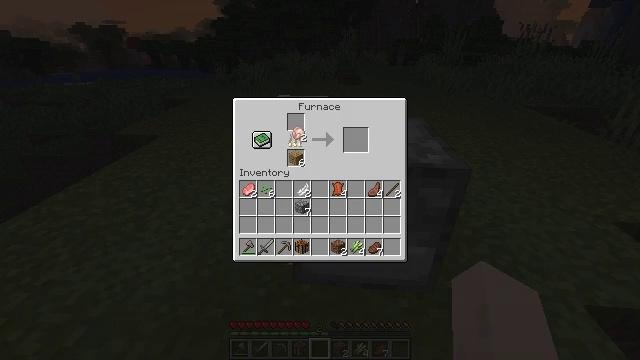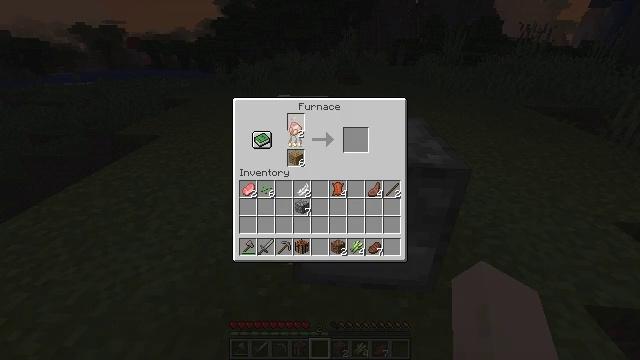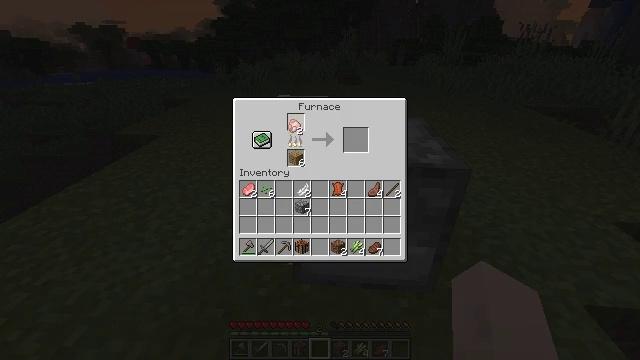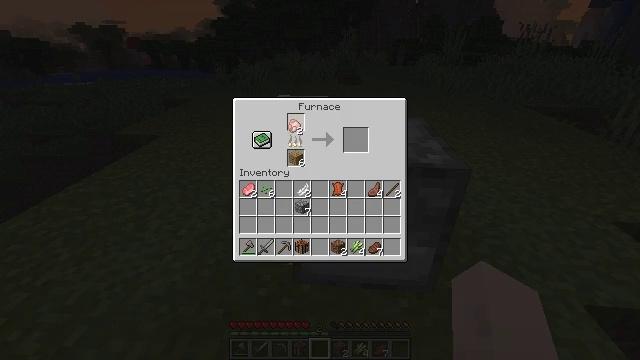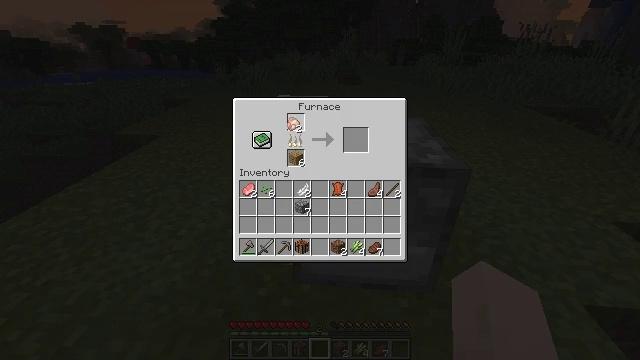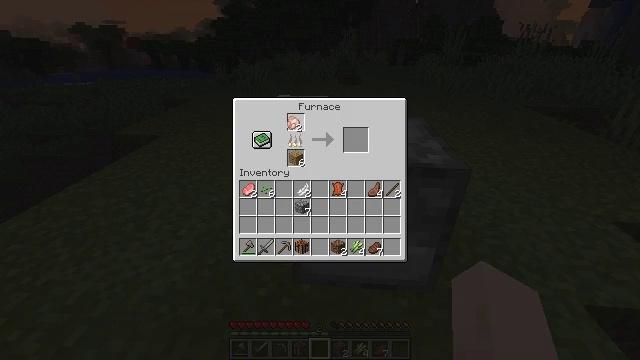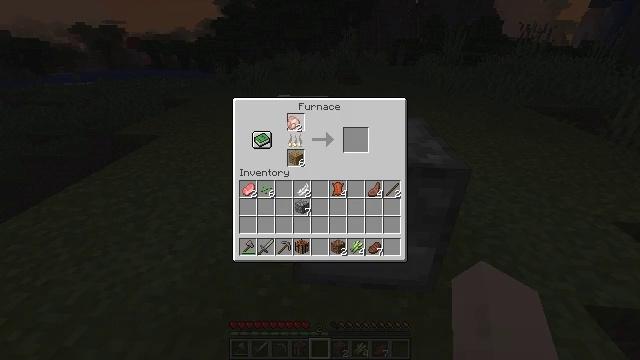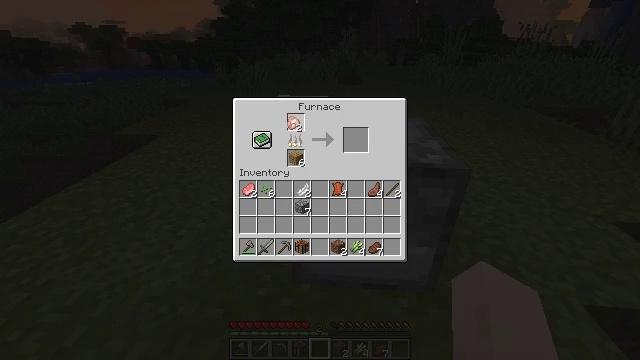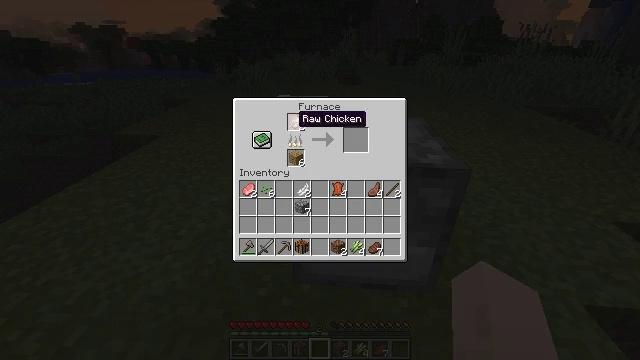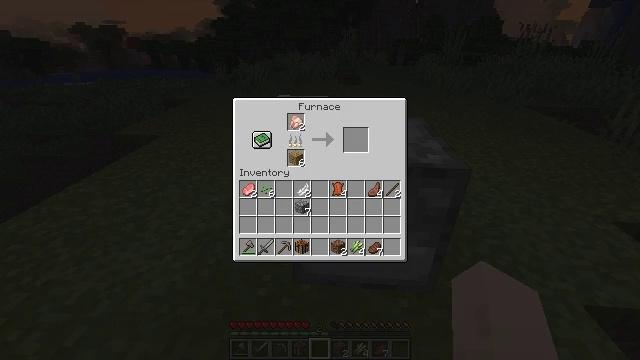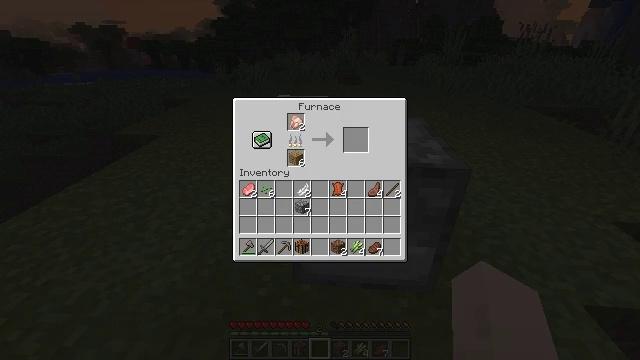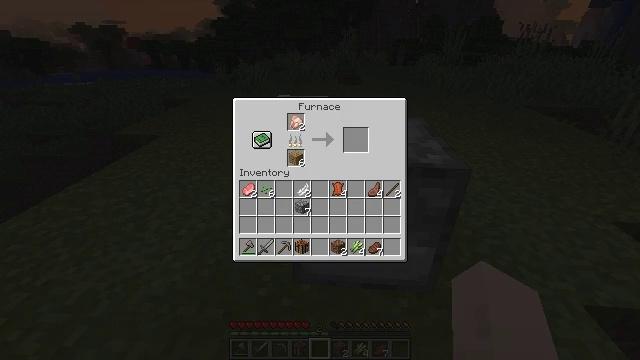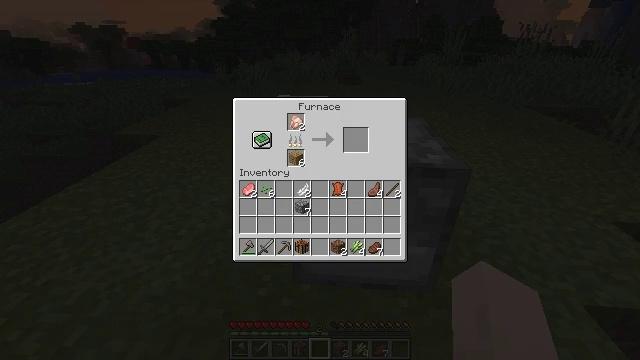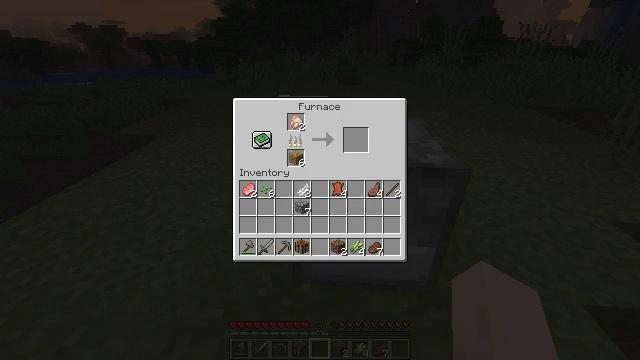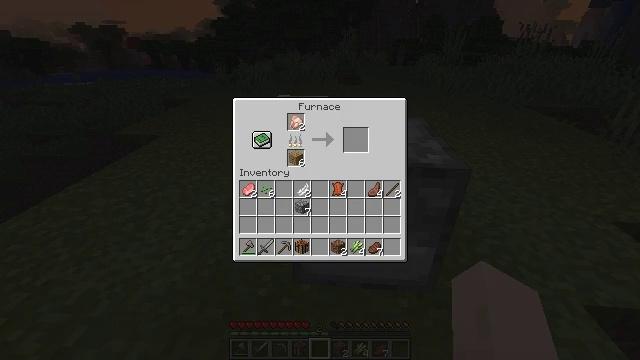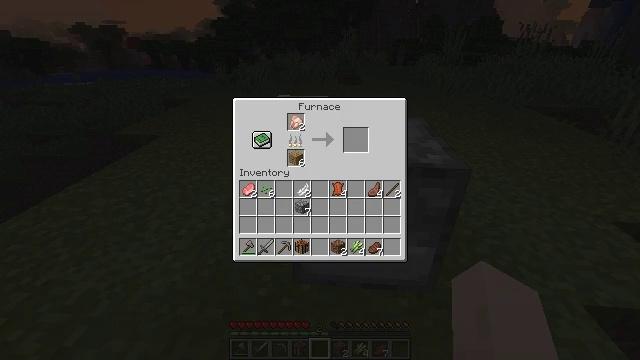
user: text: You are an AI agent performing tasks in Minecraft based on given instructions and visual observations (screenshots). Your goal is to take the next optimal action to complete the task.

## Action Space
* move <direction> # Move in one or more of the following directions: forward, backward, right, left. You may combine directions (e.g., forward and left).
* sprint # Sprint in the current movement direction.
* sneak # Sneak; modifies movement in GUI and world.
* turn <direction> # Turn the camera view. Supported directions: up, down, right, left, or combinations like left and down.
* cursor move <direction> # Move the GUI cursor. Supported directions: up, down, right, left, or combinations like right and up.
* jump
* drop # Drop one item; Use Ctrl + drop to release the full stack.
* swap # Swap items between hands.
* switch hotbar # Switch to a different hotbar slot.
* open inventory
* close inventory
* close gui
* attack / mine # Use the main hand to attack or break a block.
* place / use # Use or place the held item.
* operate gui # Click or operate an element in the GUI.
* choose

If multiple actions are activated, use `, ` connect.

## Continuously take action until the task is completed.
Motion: motion action
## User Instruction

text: Smelt a cooked chicken.
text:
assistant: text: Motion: no_op
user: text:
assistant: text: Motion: no_op
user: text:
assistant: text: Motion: no_op
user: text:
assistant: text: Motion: no_op
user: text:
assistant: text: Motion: operate gui
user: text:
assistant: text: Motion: operate gui
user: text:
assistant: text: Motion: operate gui
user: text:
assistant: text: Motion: no_op
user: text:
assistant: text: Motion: cursor move down
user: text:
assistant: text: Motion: cursor move left and down
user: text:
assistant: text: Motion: cursor move down
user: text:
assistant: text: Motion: cursor move down
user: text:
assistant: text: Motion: no_op
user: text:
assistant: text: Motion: no_op
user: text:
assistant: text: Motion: no_op
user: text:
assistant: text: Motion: no_op
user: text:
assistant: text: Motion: no_op
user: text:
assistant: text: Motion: cursor move right
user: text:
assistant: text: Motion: cursor move right
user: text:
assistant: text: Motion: no_op
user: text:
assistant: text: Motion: no_op
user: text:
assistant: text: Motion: no_op
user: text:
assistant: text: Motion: no_op
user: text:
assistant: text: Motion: no_op
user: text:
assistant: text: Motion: no_op
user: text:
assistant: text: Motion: no_op
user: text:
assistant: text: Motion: turn left and up, close gui
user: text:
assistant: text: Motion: turn left and up
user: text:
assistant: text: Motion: no_op
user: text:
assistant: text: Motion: no_op